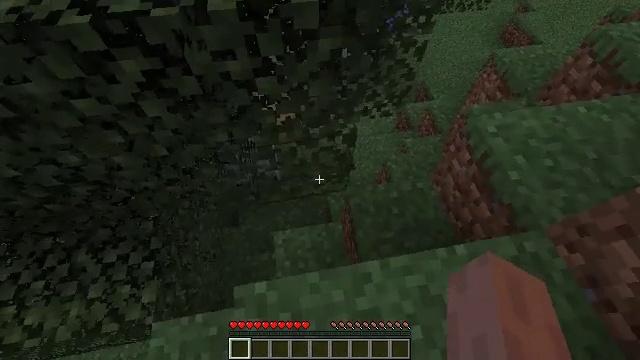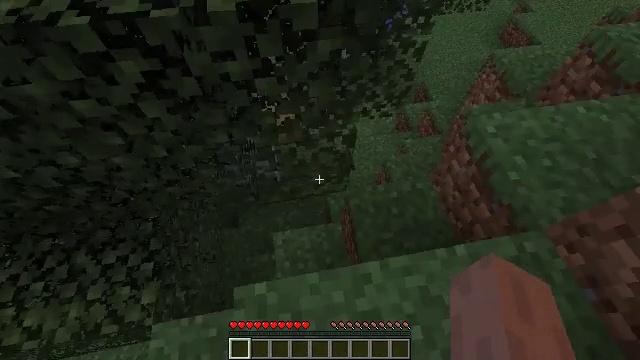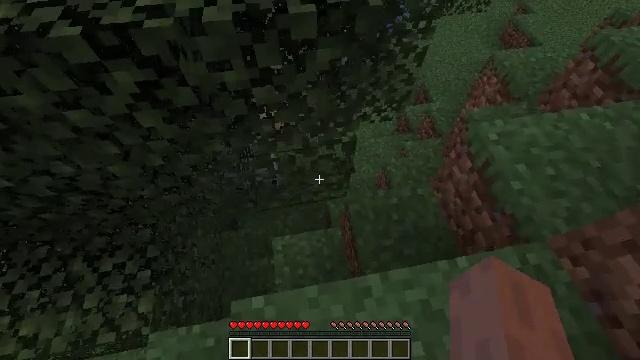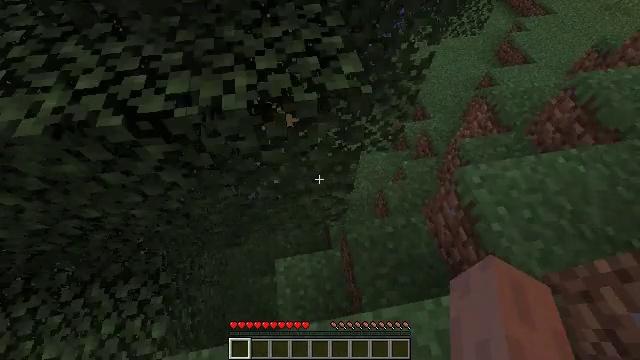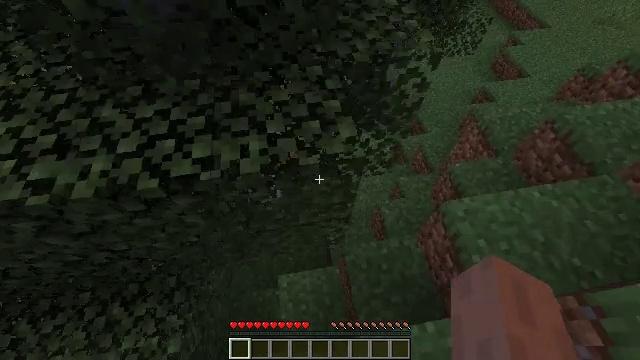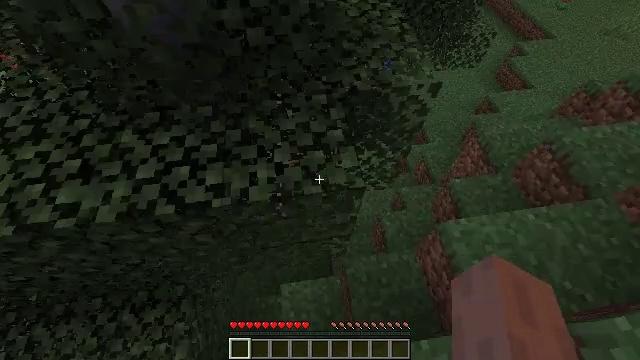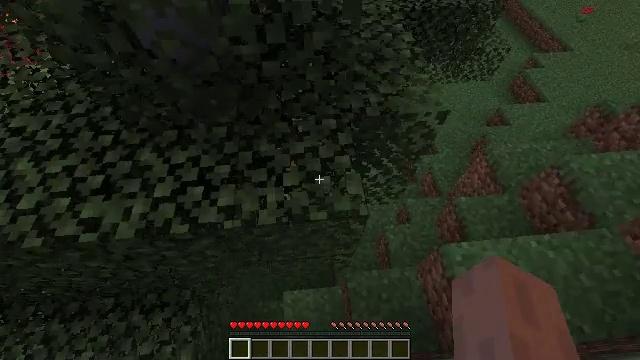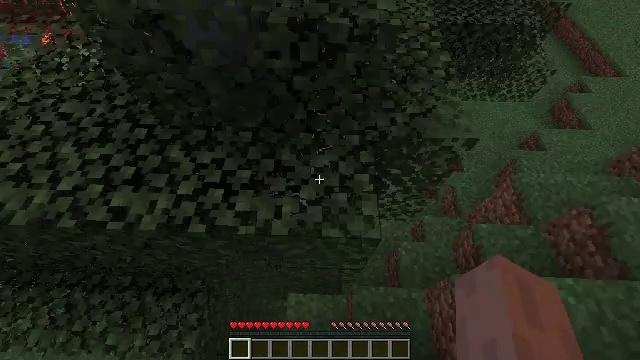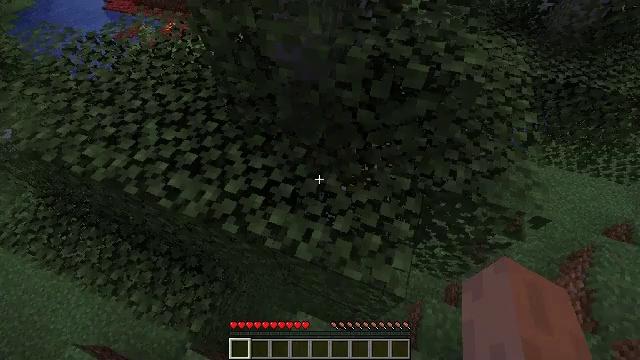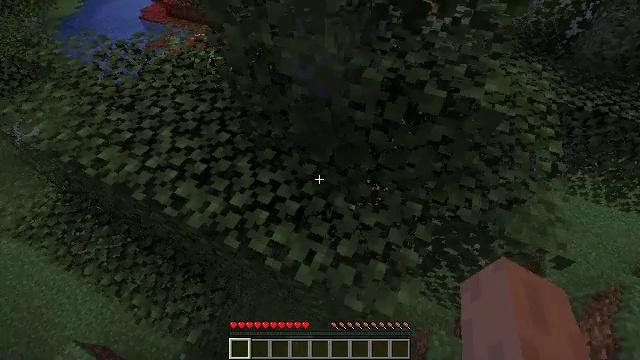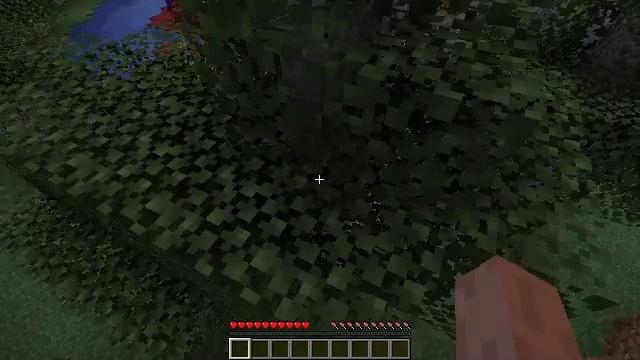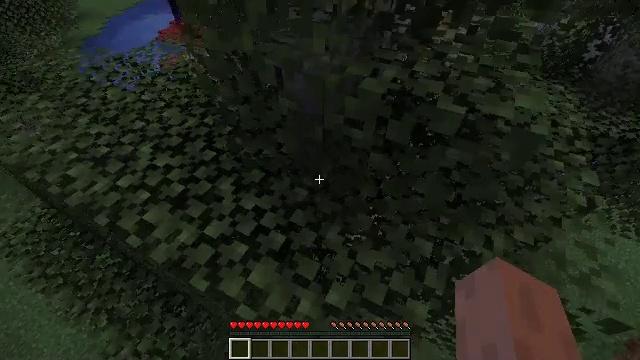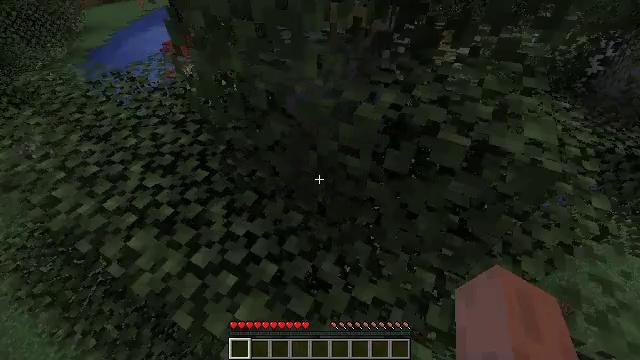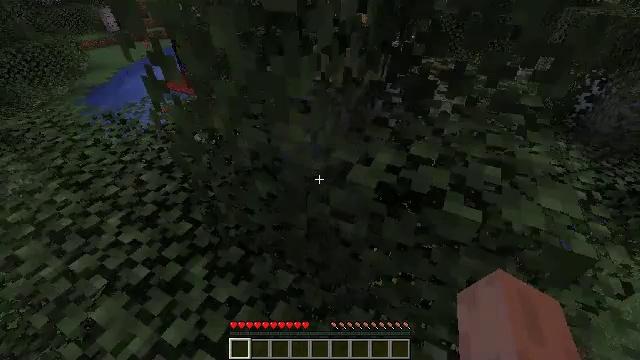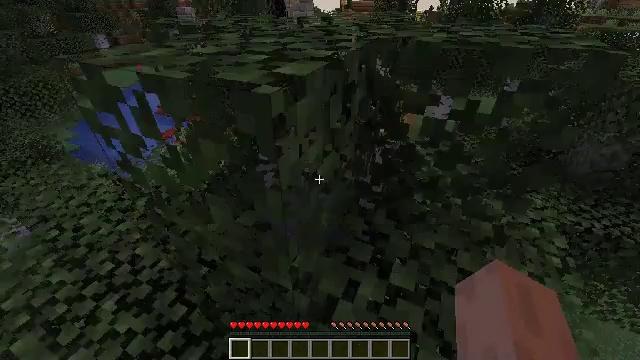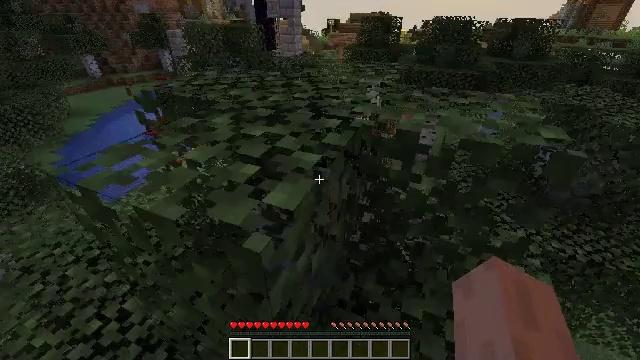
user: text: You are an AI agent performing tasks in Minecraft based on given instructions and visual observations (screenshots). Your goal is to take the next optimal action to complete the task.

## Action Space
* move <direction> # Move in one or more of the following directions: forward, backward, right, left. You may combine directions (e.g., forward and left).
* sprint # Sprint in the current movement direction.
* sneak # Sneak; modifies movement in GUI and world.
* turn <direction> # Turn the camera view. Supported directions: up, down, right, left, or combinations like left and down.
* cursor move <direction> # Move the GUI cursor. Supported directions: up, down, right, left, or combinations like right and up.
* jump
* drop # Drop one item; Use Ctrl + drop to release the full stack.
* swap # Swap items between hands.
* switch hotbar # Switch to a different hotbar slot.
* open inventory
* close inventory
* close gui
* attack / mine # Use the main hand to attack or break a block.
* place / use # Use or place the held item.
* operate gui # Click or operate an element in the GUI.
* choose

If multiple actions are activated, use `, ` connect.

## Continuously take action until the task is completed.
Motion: motion action
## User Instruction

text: Combat the chicken.
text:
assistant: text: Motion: no_op
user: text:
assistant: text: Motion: move forward
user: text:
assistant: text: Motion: move forward, turn up, jump
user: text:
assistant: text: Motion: move forward, jump
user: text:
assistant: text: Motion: move forward, turn left, jump
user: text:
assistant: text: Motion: move forward, turn left, jump
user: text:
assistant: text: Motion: move forward, turn left, jump
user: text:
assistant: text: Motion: move forward, turn left and up, jump
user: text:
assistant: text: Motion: move forward, turn left and up, jump
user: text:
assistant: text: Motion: move forward, turn left and up, jump
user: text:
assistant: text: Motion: move forward, turn up, jump
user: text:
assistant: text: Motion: move forward, turn up, jump
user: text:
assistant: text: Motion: move forward, turn up, jump
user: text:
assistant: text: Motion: move forward, turn right and up, jump
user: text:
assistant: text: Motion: move forward, turn right and up, jump
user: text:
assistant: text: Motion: move forward, turn right and up, jump
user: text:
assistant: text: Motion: move forward, turn right and up, jump
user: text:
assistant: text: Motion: move forward, turn right and up, jump
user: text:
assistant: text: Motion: move forward, turn right and up, jump
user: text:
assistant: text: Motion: move forward, turn right and up, jump
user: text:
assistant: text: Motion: move forward, jump
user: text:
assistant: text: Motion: move forward, jump
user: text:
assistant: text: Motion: move forward, jump
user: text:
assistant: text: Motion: move forward, jump
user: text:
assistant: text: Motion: move forward, jump
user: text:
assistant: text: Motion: move forward, jump
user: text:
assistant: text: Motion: no_op
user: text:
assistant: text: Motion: no_op
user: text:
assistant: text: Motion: no_op
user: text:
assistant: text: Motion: no_op